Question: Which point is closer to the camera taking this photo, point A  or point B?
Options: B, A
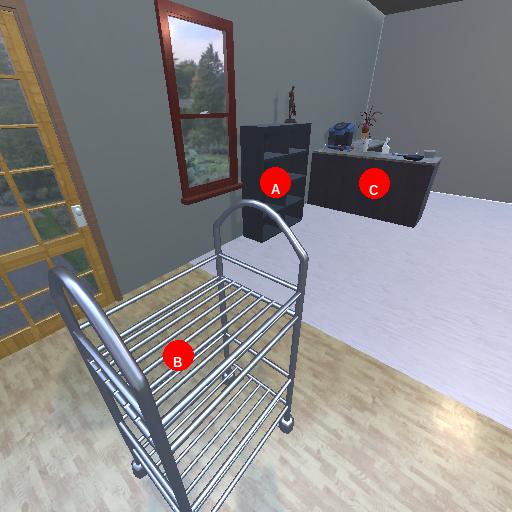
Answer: B